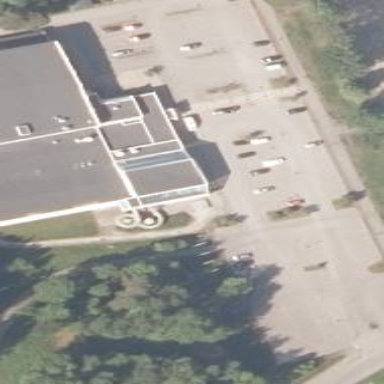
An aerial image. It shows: Paved parking lot area.